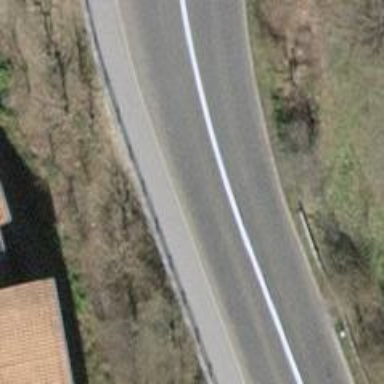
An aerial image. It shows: Sidewalk.